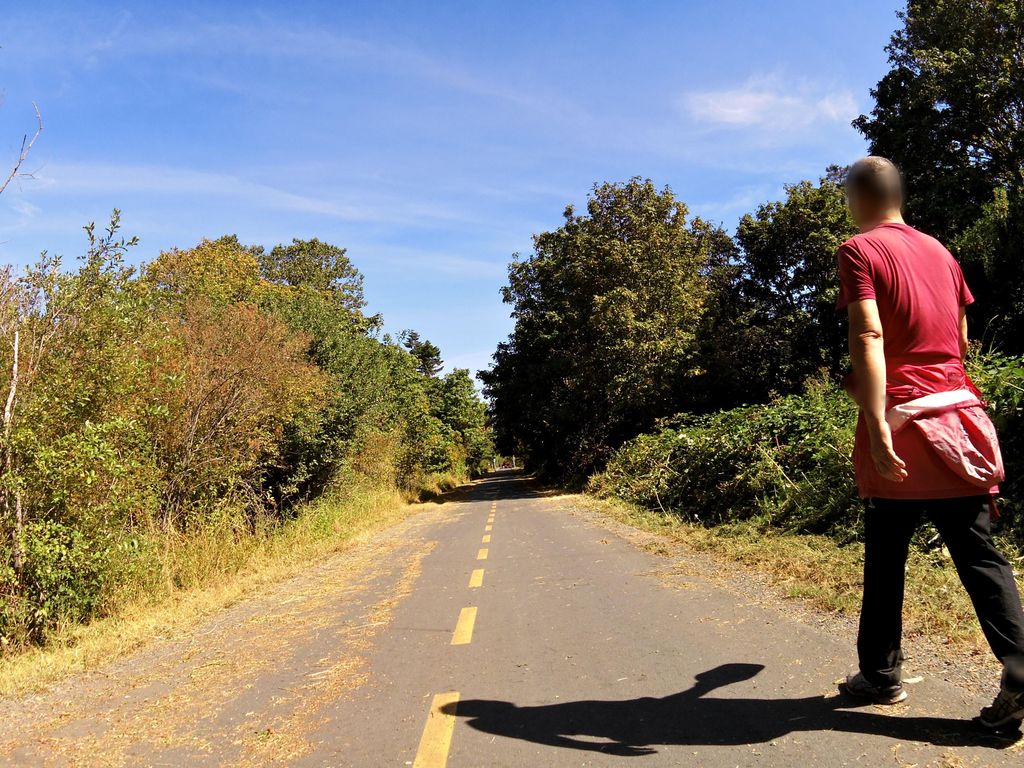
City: victoria